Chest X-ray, PA view. Patient: 50 years old, sex M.
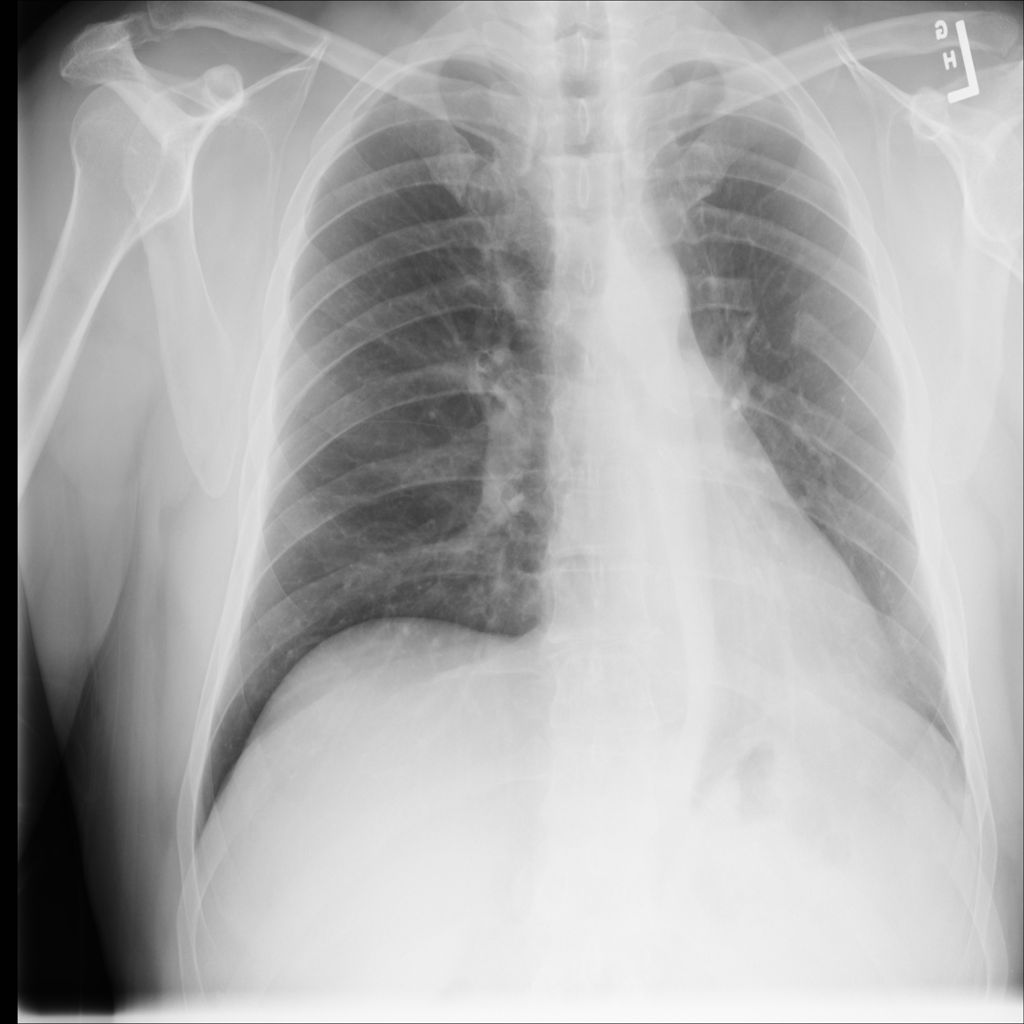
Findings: No Finding